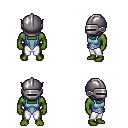
a pixel art fantasy rpg character, male body template, orc, green skin, blue vest, white pants, brown short mohawk hairstyle, metal helm, four views (front, back, left, right), 2x2 character sprite sheet, small pixel art, hard edges, no anti-aliasing